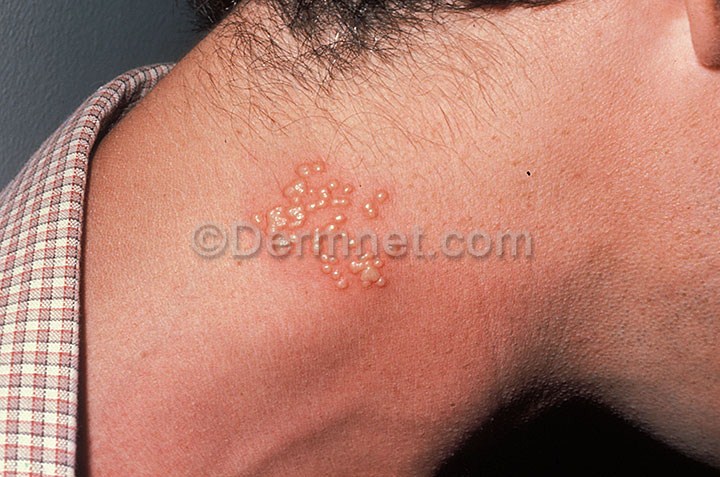
Disease: Warts Molluscum and other Viral Infections